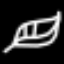
Label: leaf